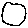
Label: moon